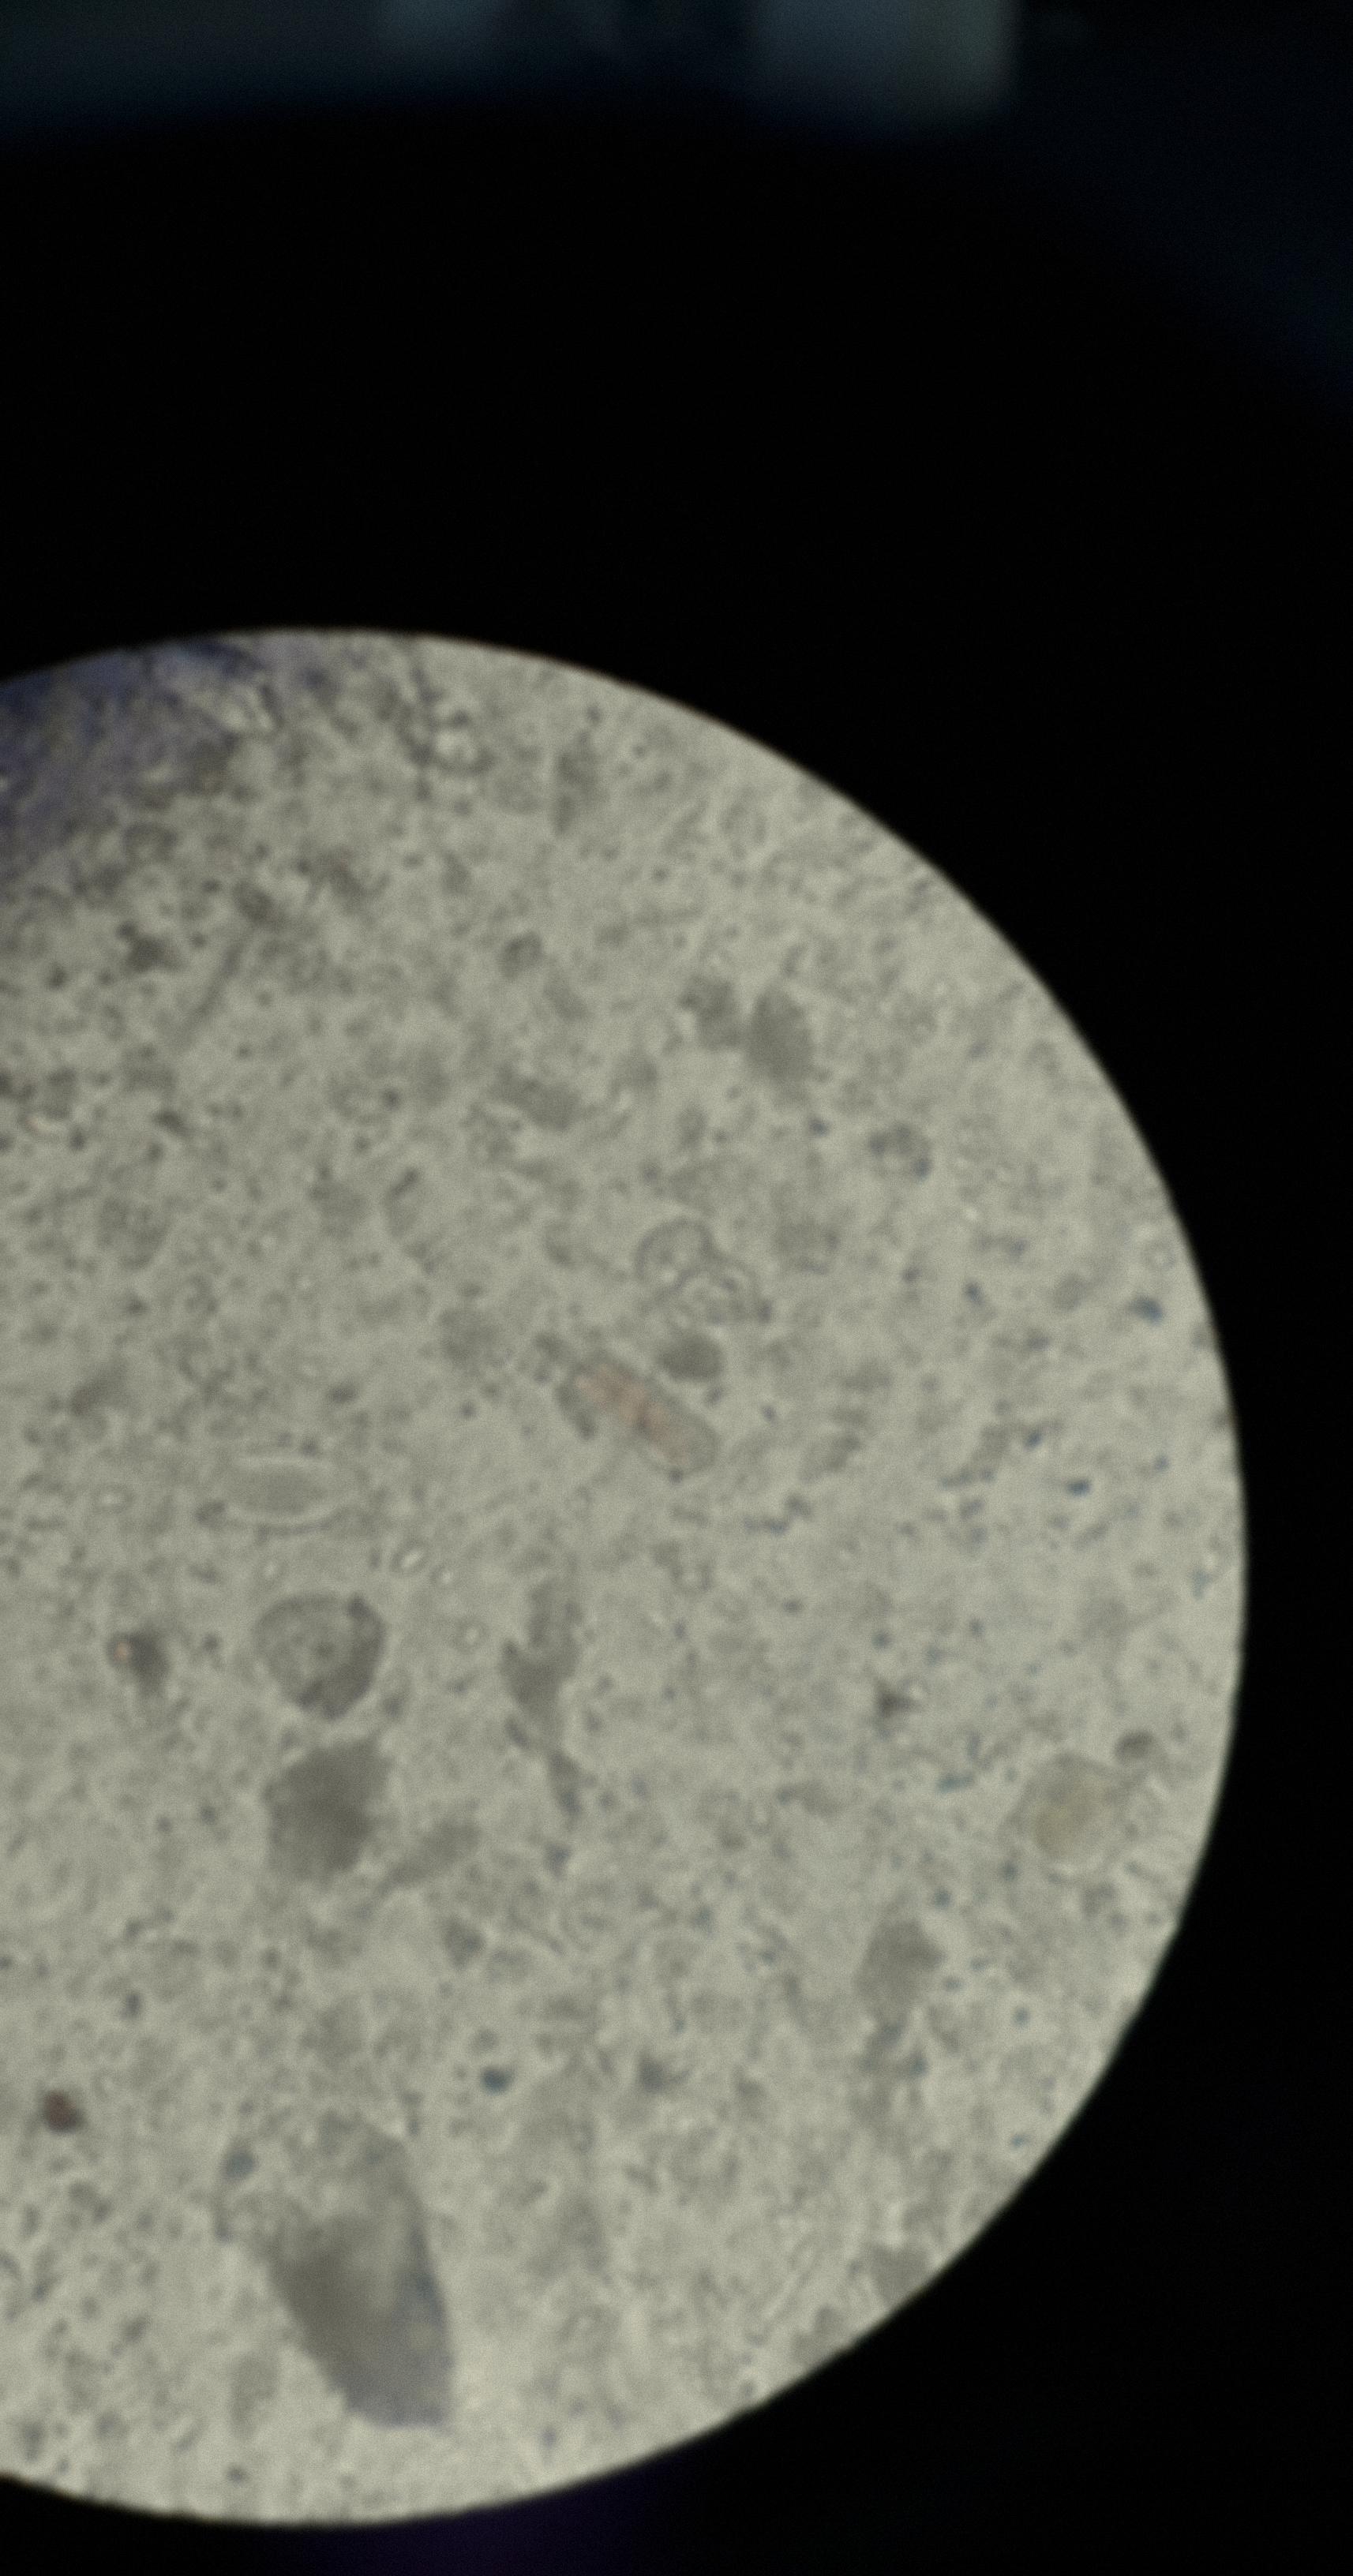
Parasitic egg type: Enterobius vermicularis